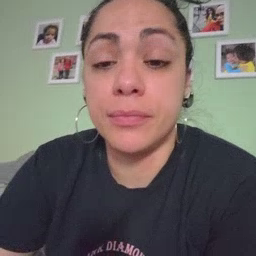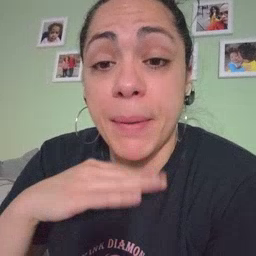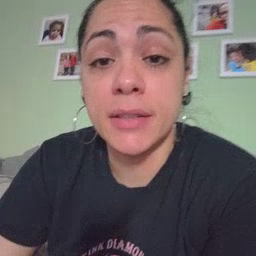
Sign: pig